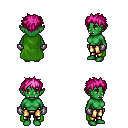
a pixel art fantasy rpg character, female body template, orc, green skin, green cape, gold greaves, pink bedhead hairstyle, metal gloves, four views (front, back, left, right), 2x2 character sprite sheet, small pixel art, hard edges, no anti-aliasing